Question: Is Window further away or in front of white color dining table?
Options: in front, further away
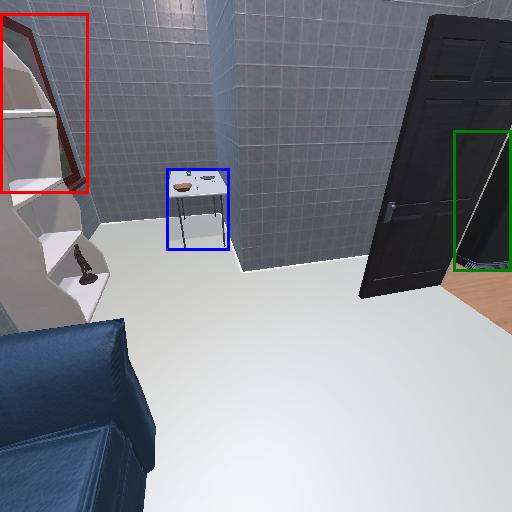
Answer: in front